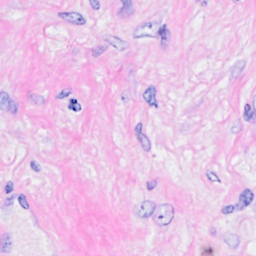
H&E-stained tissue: Breast